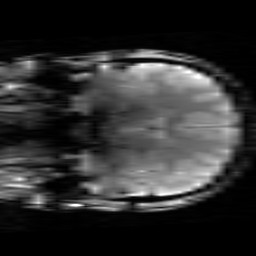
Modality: T2starw
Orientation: coronal
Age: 21
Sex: male
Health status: healthy
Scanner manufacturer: siemens
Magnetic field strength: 3 T
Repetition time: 0.7 s
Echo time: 0.02 s